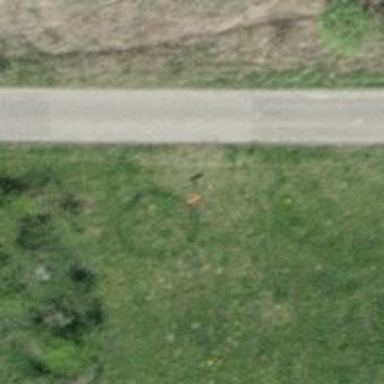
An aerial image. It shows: Pole supporting pipeline marker with roof cover.